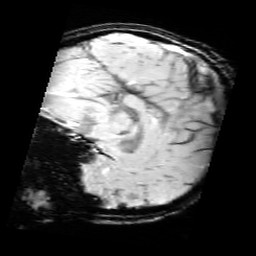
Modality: SWI
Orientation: sagittal
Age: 13
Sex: female
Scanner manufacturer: siemens
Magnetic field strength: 3 T
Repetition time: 0.027 s
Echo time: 0.02 s